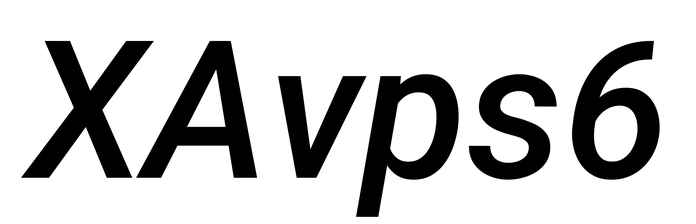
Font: Roboto-Italic_Medium_Italic